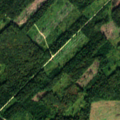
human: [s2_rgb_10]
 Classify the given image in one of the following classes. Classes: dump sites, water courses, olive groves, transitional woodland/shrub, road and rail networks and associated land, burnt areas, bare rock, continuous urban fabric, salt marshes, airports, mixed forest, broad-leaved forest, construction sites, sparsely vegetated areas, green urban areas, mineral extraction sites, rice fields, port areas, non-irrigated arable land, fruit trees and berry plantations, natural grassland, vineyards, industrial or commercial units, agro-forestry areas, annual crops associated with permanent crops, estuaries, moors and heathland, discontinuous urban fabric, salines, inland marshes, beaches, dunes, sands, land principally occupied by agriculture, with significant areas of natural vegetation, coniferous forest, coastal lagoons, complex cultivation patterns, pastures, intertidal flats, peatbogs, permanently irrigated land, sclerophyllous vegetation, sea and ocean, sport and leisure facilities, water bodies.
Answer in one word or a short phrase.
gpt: non-irrigated arable land, broad-leaved forest, mixed forest, transitional woodland/shrub